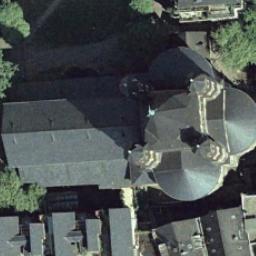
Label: church